Aerial crown-view tile of a tropical tree (Barro Colorado Island, Panama), acquired 20241216:
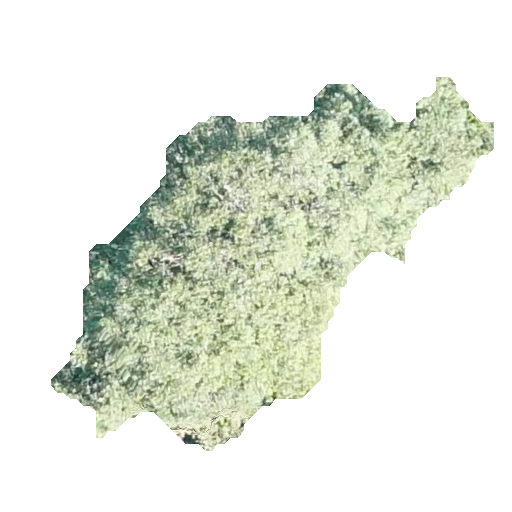
Species: Virola surinamensis
GBIF accepted scientific name: Virola surinamensis
Crown area: 123.715 m²